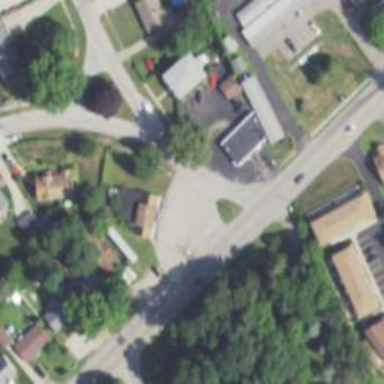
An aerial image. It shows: Road with stop sign.